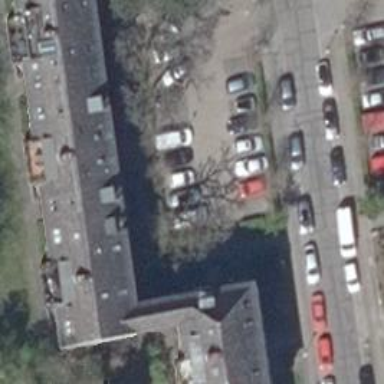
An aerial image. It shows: Parking area with surface.